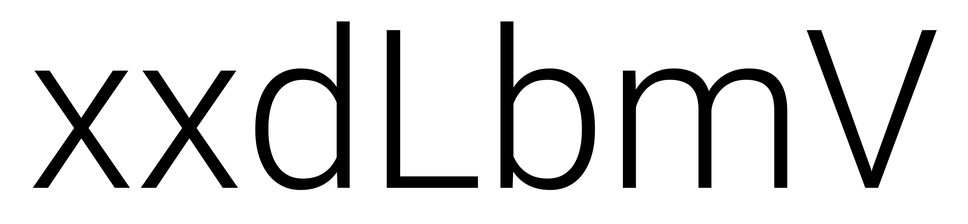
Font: Roboto_Light